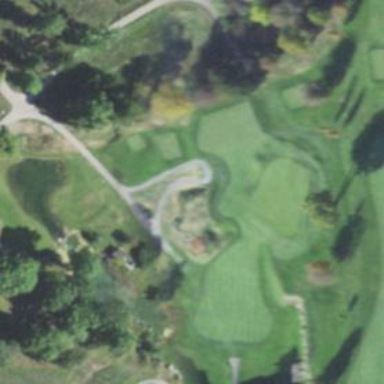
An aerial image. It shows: Pathway for golfing.